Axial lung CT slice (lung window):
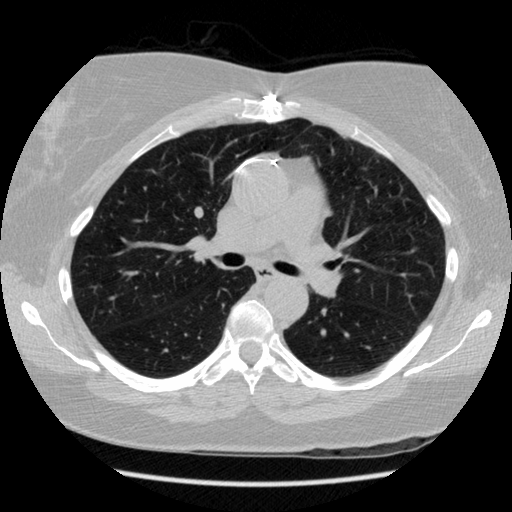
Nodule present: no